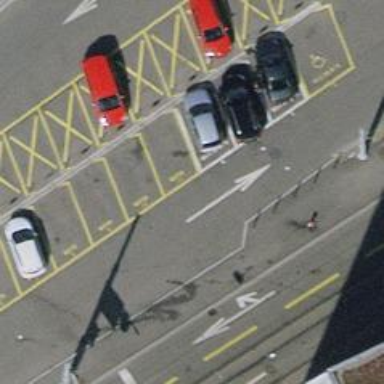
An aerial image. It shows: Bicycle parking area with rack.